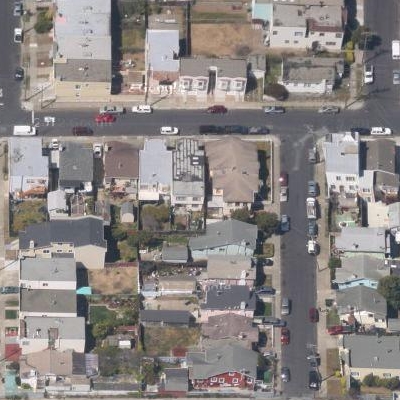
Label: fResident